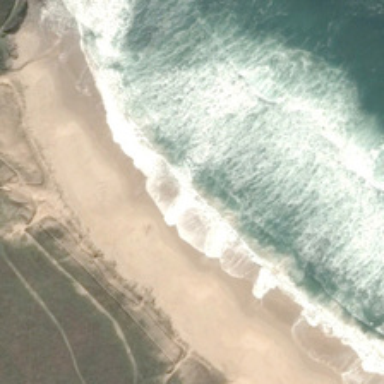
Waves in green ocean are near a yellow beach .